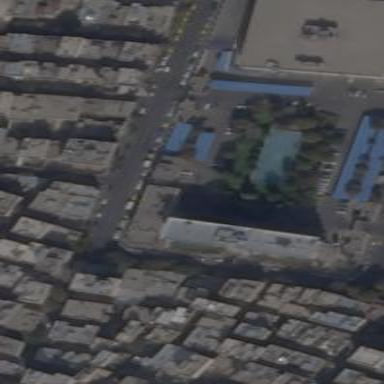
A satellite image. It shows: Government office.